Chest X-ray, AP view. Patient: 62 years old, sex F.
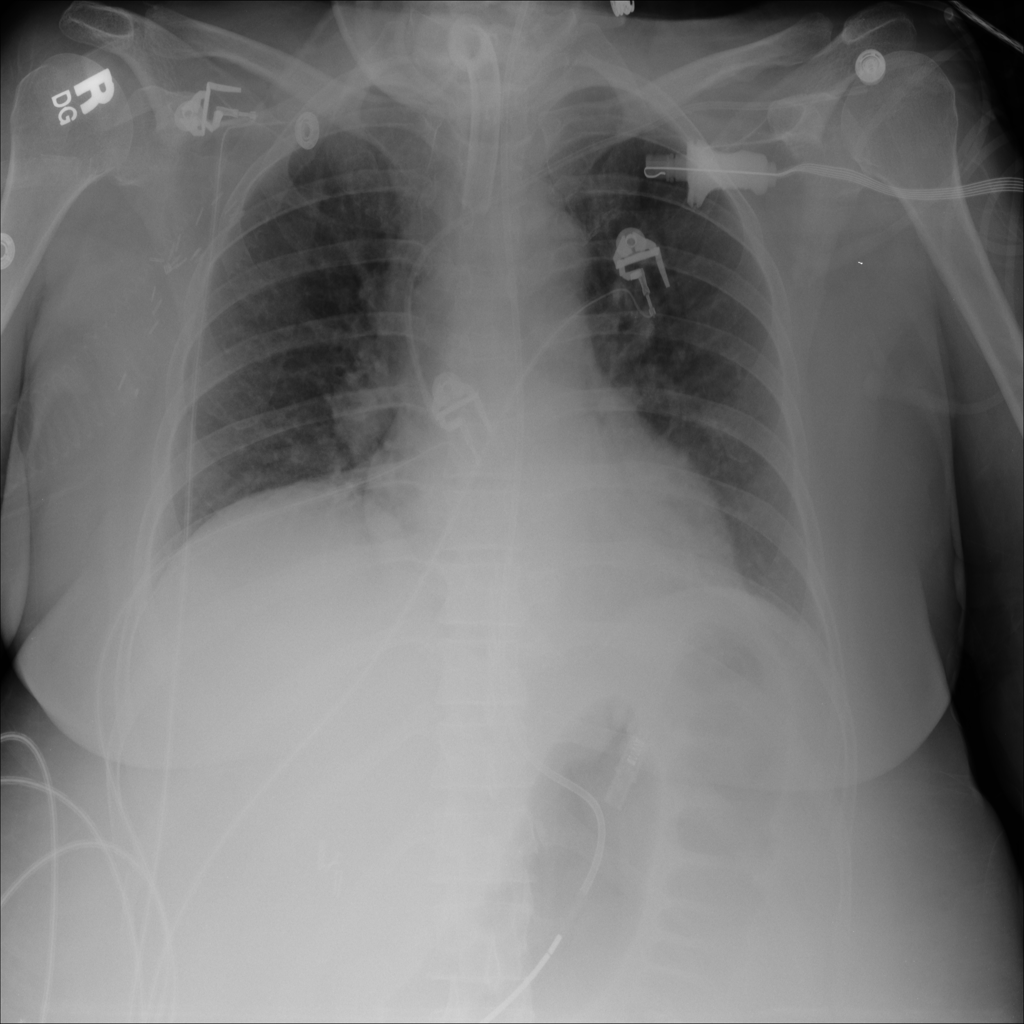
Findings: No Finding